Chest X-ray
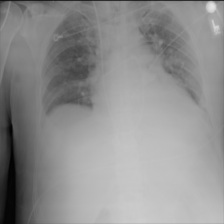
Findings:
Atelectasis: negative
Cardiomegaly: negative
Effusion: positive
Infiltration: negative
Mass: negative
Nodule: negative
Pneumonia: negative
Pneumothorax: negative
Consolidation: negative
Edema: negative
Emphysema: negative
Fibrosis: negative
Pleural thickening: negative
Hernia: negative